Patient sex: M
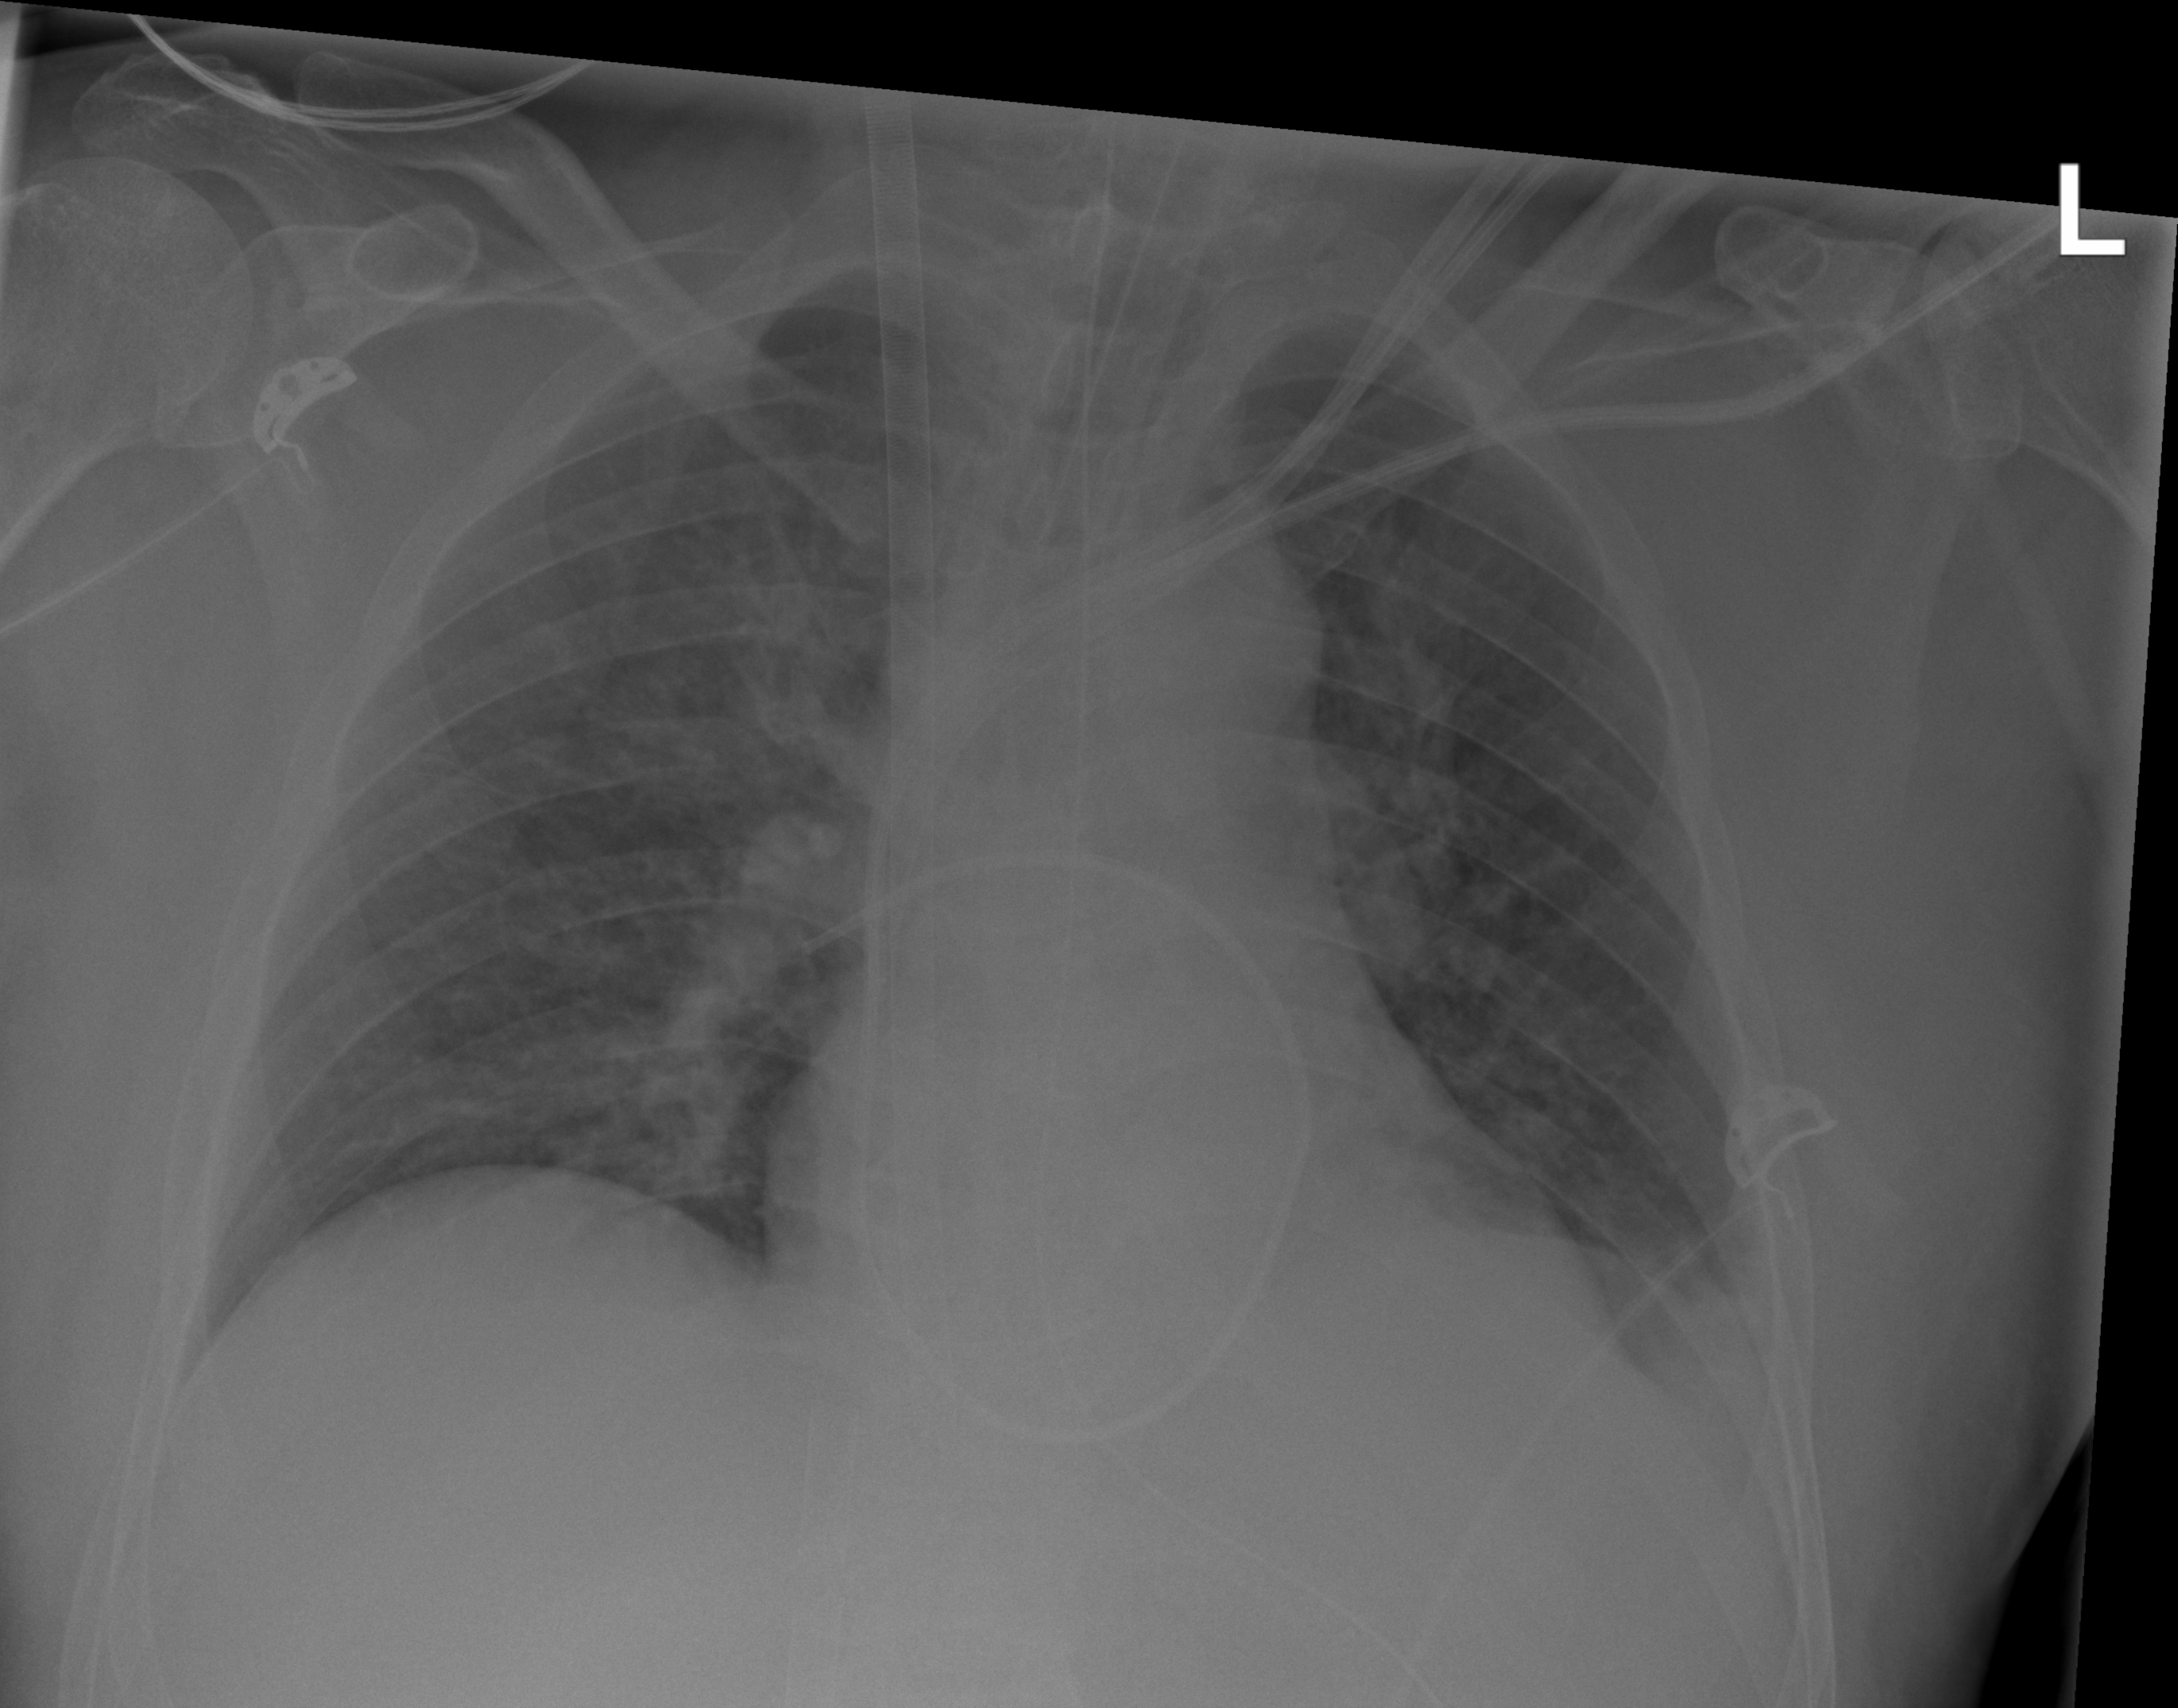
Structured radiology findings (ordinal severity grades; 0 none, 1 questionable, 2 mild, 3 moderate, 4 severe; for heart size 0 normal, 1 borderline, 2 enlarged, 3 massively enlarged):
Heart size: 0
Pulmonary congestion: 0
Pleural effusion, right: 0
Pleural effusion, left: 2
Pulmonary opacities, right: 2
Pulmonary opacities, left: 2
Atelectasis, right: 0
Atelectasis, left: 2